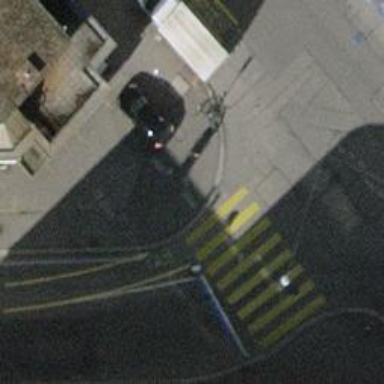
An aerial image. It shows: Kerb serving as barrier.